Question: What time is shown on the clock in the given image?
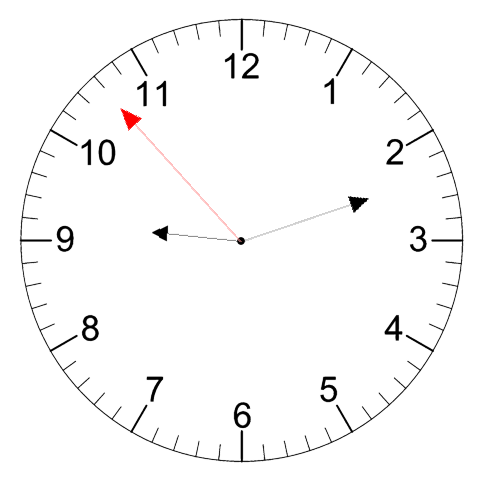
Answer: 09:11:53